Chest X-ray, PA view. Patient: 57 years old, sex M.
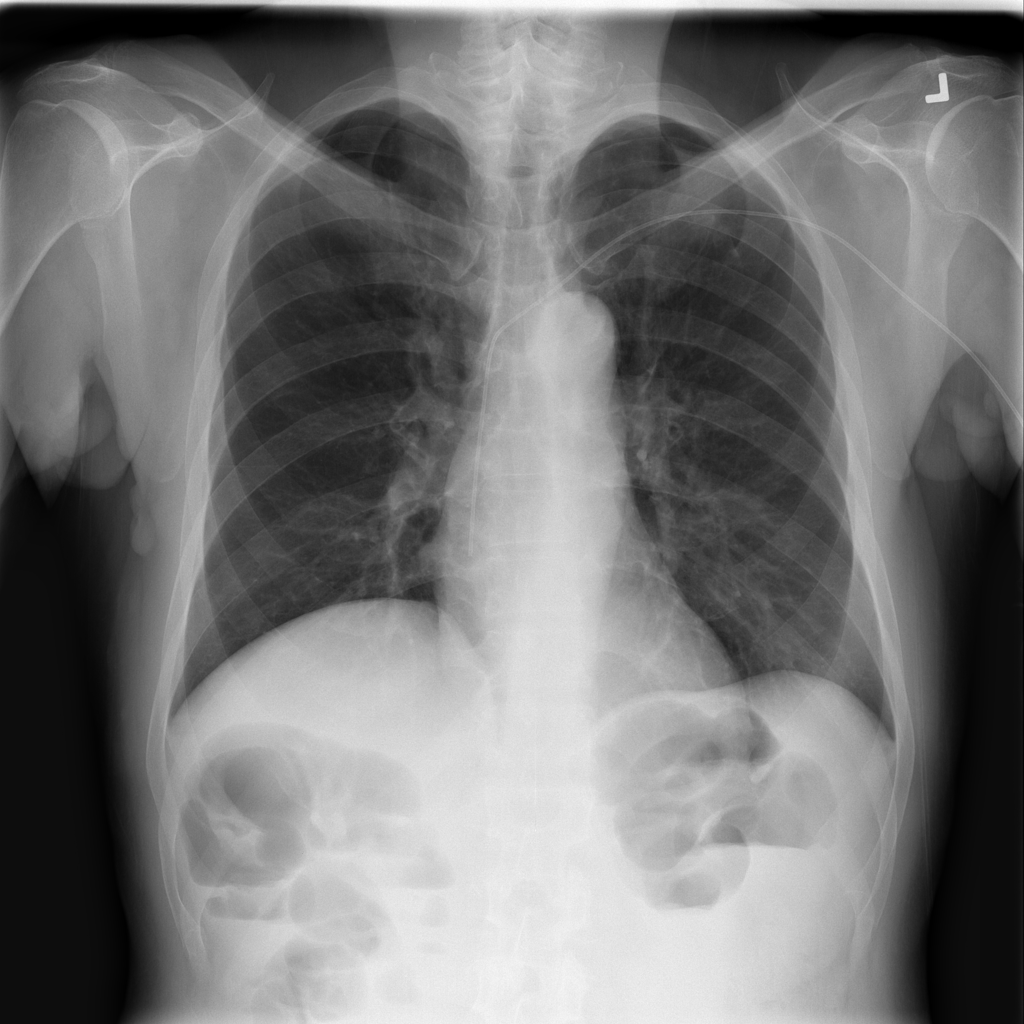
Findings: No Finding